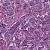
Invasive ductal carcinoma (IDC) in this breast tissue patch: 1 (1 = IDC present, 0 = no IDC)